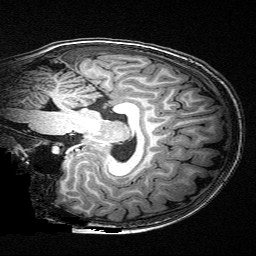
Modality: T1w
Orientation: sagittal
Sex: male
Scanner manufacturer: siemens
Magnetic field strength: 3 T
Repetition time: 2.3 s
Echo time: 0.00336 s